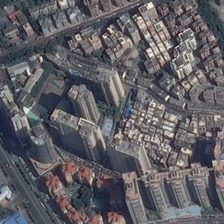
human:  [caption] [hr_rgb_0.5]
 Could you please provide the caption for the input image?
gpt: many buildings and some green trees are in a commercial area .

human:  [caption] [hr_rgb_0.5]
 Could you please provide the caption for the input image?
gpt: many buildings and some green trees are in a commercial area .

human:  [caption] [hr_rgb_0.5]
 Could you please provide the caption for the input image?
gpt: many buildings and some green trees are in a commercial area .

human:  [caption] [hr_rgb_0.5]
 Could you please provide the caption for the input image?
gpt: many buildings and some green trees are in a commercial area .

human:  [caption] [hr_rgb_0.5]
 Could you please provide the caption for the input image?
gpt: many buildings and some green trees are in a commercial area .